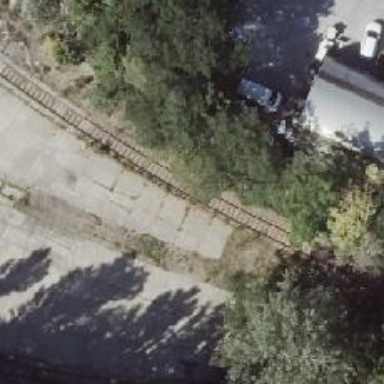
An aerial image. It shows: Railway siding for service.